Question: First of all, I don't really have any code, because it's a universal problem I'm seeing and am just wondering if anyone else has ever encountered it.
As near as I can tell the eclipse and JNLP UI properties are identical...So, what I am seeing is that when assigning the exact same component - any component - the exact same font (I'm using Arial, Bold, 12 for everything) and the results in JNLP and Eclipse are slightly different, even when run on the exact same computer.
Here's a screenshot (Eclipse result is on top, JNLP result is on bottom):

Anyhoo, if anyone has ever seen this or has any suggestions, that would be appreciated.
Thanks!
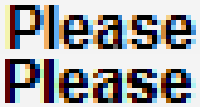
Answer: It is most probably the properties used by the JRE for text antialiasing. Visit <URL> to experiment.